Question: I'm using SonarQube 4.5.4, and the SonarQube Runner version is 2.4.
I have defined the 'sonar.jacoco.reportPath=jacoco/jacoco-ut.exec' (the result of junit4 ant task which integrated the jacoco as coverage tool) in the 'sonar-project.properties' file.
The exec file looks fine, it's contains all the coverage information per test, I've imported it with the EclEmma 2.3.2.201409141915 and all the coverage information is there.
In the SonarQube dashboard it's reflecting in strange way:

The cevarage is taken as Overall / IT coverage, instead of UT coverage. and the UT coverage is missing, BTW also the duplication is set to 0% (and it's not true)
from Sonar log it's looks like this:
'''
08:24:34.604 INFO - Sensor SurefireSensor done: 713 ms
08:24:34.604 INFO - Sensor JaCoCoOverallSensor...
08:24:35.140 INFO - Analysing /ibmshome/cc/cctlg/sonar/sonar/ens-14023/./.sonar/ATT_MO_API_TlgServer_ATT_TlgServer_module/jacoco-overall.exec
08:24:52.505 INFO - No information about coverage per test.
08:24:52.505 INFO - Sensor JaCoCoOverallSensor done: 17901 ms
08:24:52.505 INFO - Sensor CoberturaSensor...
08:24:52.506 WARN - Cobertura report not found at /ibmshome/ibms/ibms/target/site/cobertura/coverage.xml
08:24:52.506 INFO - Sensor CoberturaSensor done: 1 ms
08:24:52.506 INFO - Sensor JaCoCoSensor...
08:24:52.815 INFO - Analysing /ibmshome/ibms/ibms/ccirp/proj/sbmsIrd1000/jacoco/jacoco-ut.exec
08:25:04.966 INFO - No information about coverage per test.
08:25:04.966 INFO - Sensor JaCoCoSensor done: 12460 ms
'''
I'm looking for solution for a long time, also tried to change properties and adding 'sonar.jacoco.itReportPath' as dummy, and also getting the same result.
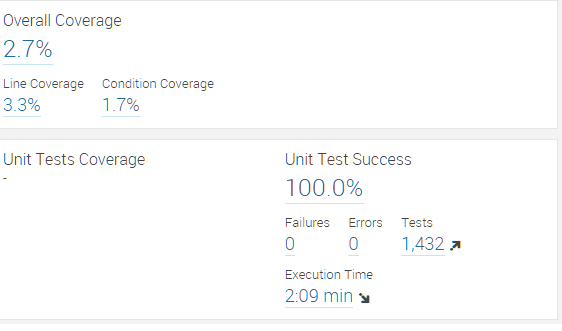
Answer: You are seeing overall coverage in SonarQube because you may have the widget for Integration test enabled/set. It's not possible that you are seeing 0% in UT or IT tests but Overall is showing some valid % other than 0.
As per the snapshot you pasted, it seems like you are setting sonar.tests=src/test/java or sonar.java.tests=some/test/java i.e. some valid folder value where all your test source code reside.
For getting the coverage, make sure you set either sonar.jacoco.reportPath=full/relative/path/to/the/jacoco-ut-file.exec and also set the sonar.sources, sonar.tests, sonar.jacoco.itReportPath=full/relative/path/to/jacoco-nonUT-actually-IT.exec file
: With the newer versions of SonarQube, most of the properties now have java/language name embedded in the properties i.e. sonar.binaries may now be or sonar.groovy.binaries
See setting sonar.java.sources, sonar.java.tests, sonar.java.binaries, sonar.jacoco.reportPath but these will work as it's sonar.jacoco.itReportPath to the correct values helps!
Also, try these settings on a new project if for some reason your project in SonarQube is corrupt and now showing valid data after each evaluation.